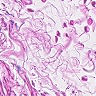
Metastatic tissue present: no